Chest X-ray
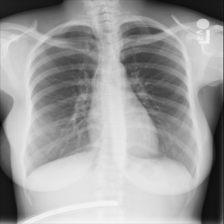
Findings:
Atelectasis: negative
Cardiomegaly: negative
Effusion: negative
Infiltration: negative
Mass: negative
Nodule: negative
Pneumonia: negative
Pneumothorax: negative
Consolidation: negative
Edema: negative
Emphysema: negative
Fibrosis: negative
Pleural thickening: negative
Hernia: negative